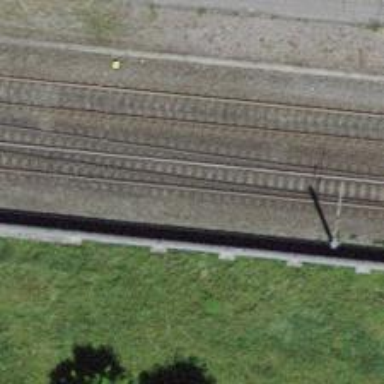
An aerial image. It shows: Railway with electrified contact lines.